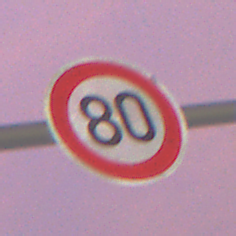
Verkehrszeichen: Geschwindigkeit80
Umgebung: Outdoor, Urban
Tageszeit: SunriseSunset
Wetter: PartlyCloudy
Licht: Artificial
Jahreszeit: NotSpecified
Kontrast: HighContrast